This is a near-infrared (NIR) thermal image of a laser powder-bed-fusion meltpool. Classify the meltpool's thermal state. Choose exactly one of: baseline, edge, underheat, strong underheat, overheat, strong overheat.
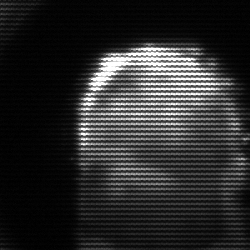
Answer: baseline